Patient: sex M, age 76
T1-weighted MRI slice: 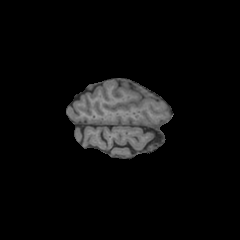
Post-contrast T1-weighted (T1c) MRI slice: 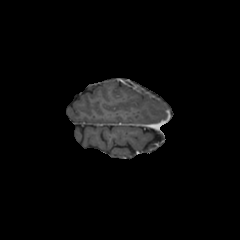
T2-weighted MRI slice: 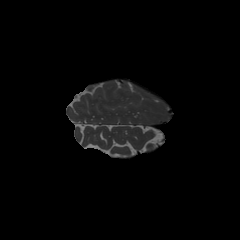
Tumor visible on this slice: no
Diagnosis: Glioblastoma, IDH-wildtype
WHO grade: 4